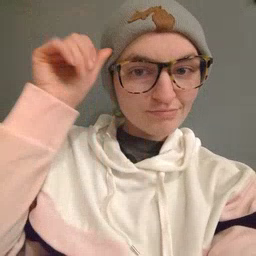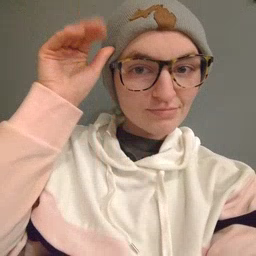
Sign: donkey